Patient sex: M
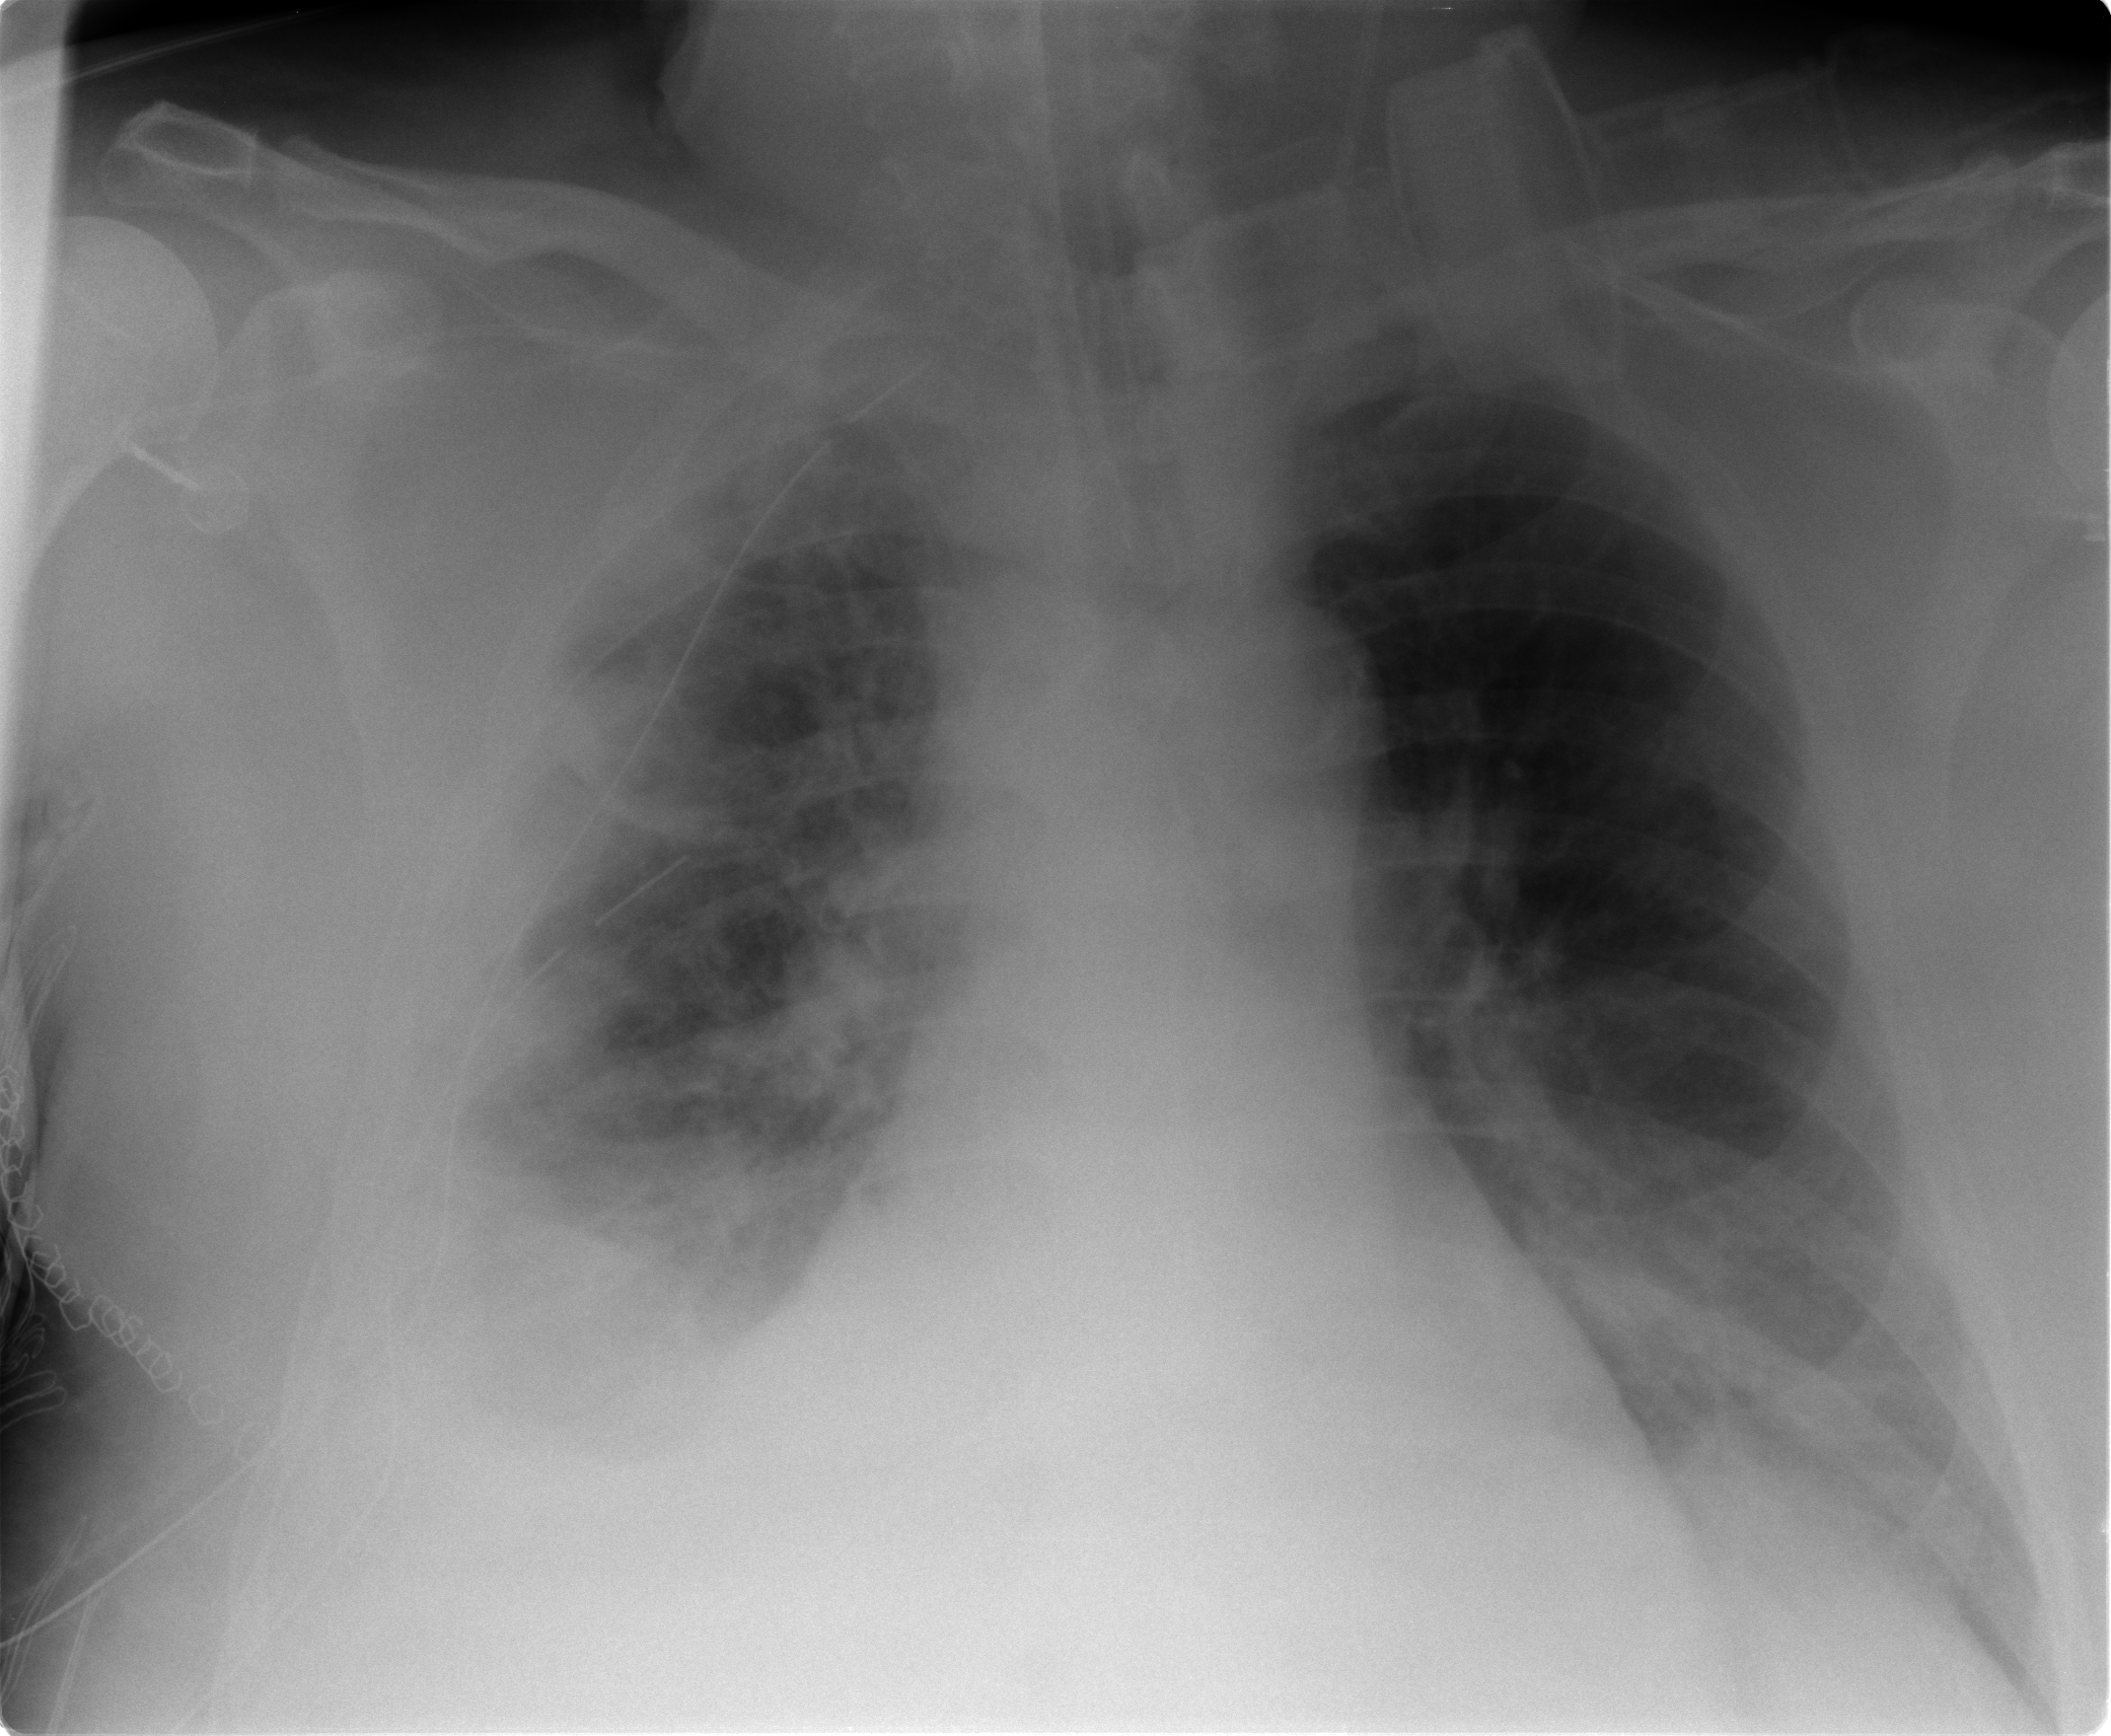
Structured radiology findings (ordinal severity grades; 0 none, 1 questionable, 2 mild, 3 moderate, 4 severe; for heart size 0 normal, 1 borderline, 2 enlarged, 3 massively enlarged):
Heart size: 2
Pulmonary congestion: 1
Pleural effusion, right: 3
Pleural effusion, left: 1
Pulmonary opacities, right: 2
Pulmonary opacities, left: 0
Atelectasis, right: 3
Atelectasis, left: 2